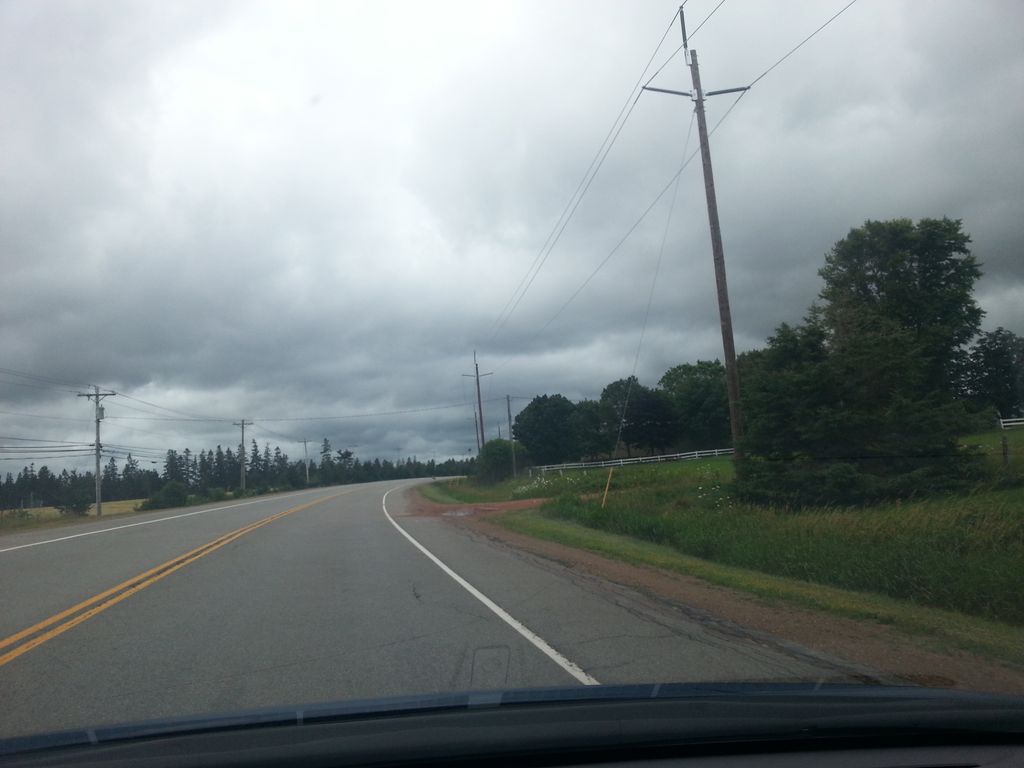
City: charlottetown